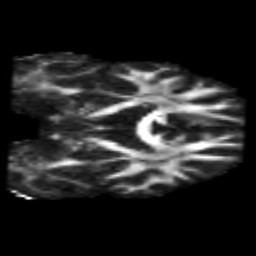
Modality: FA
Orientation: coronal
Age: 18
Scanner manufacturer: philips
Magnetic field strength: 3 T
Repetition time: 8.665 s
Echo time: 0.1273 s